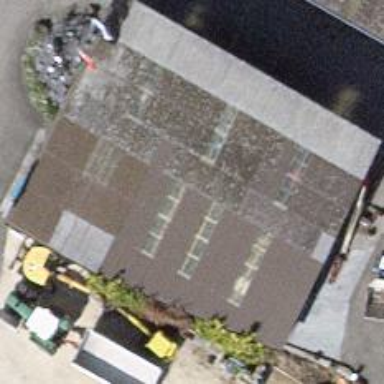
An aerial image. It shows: Building.